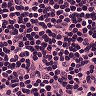
Metastatic tissue present: no